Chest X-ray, AP view. Patient: 32 years old, sex M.
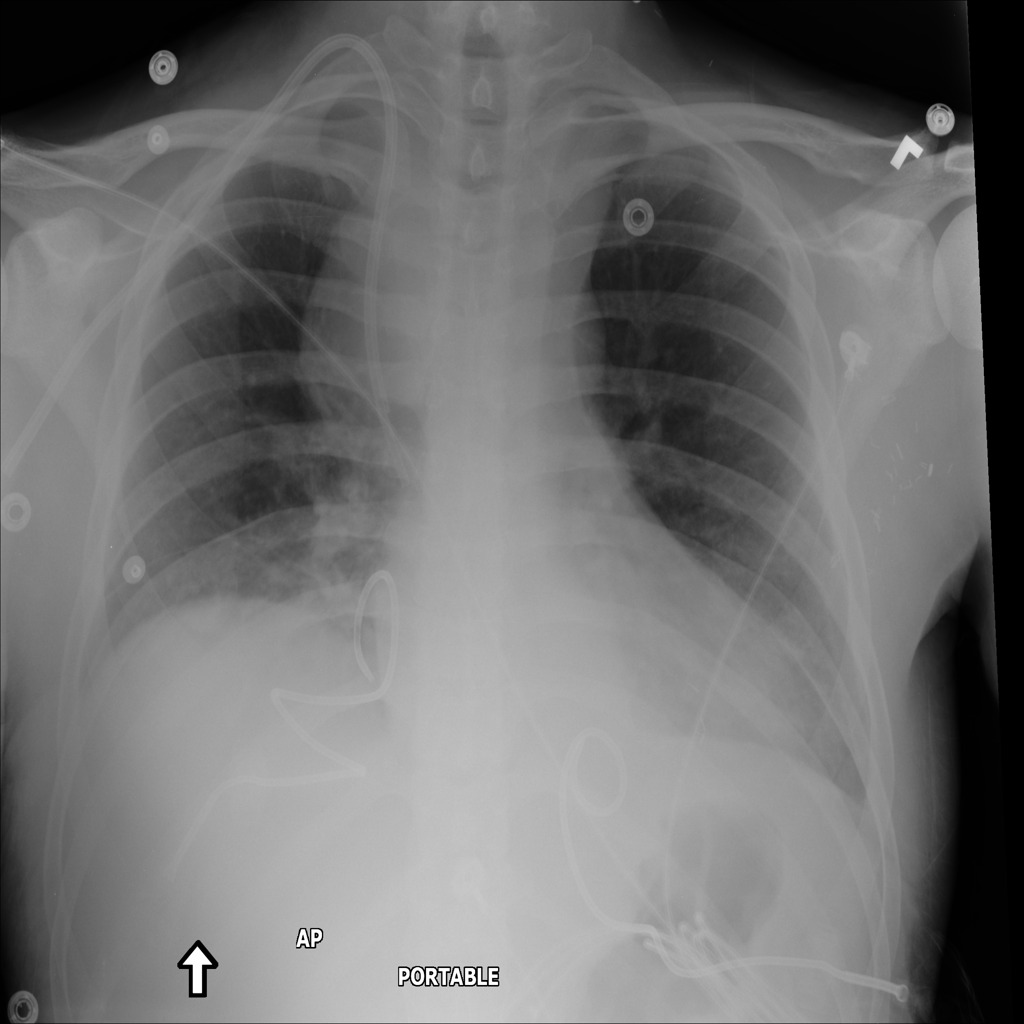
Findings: No Finding